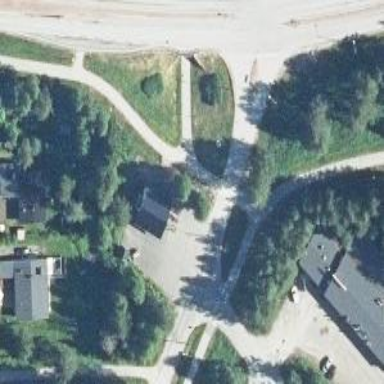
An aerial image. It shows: Asphalt cycleway with zebra crossing. The cycleway is designated as connection.